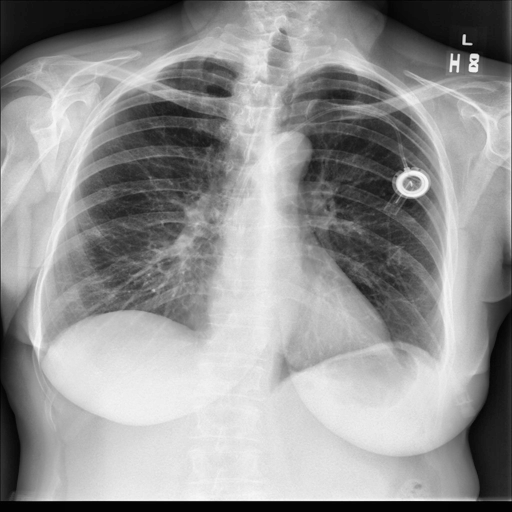
Finding: NORMAL